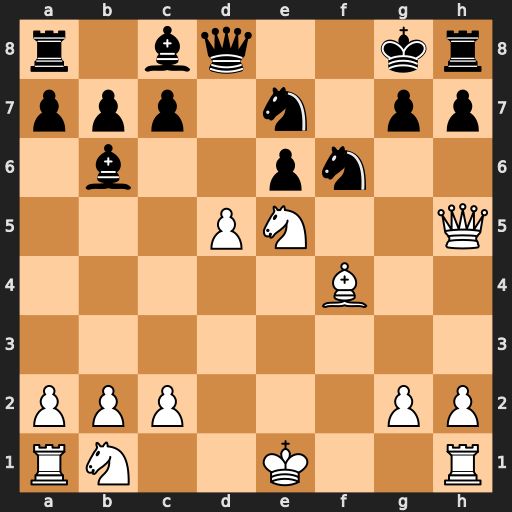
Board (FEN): r1bq2kr/ppp1n1pp/1b2pn2/3PN2Q/5B2/8/PPP3PP/RN2K2R
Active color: w
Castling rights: KQ
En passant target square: -
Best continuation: Qf7#